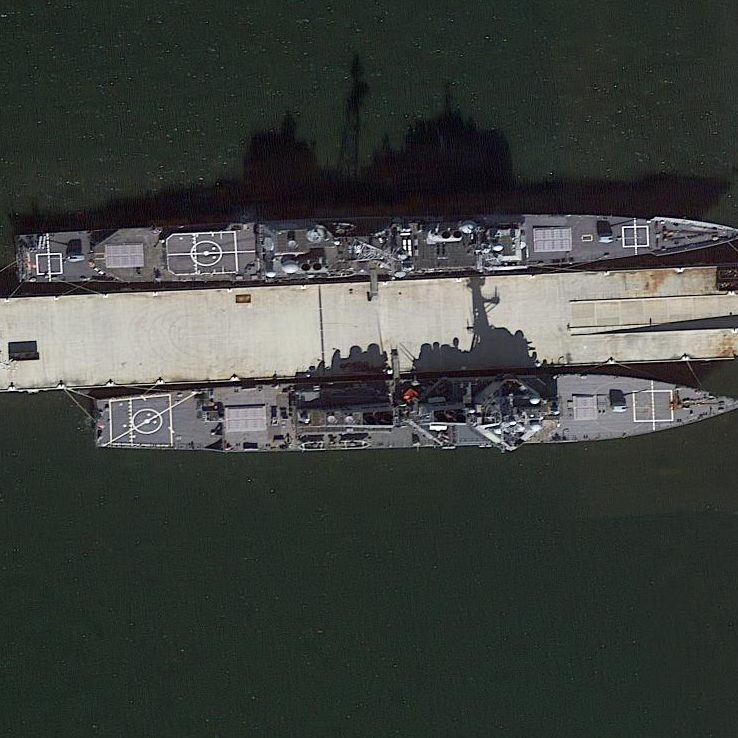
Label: Arleigh_Burke-class_destroyer